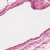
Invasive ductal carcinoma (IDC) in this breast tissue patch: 0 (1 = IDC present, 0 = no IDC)